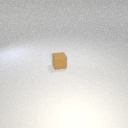
small brown rubber cube